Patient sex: M
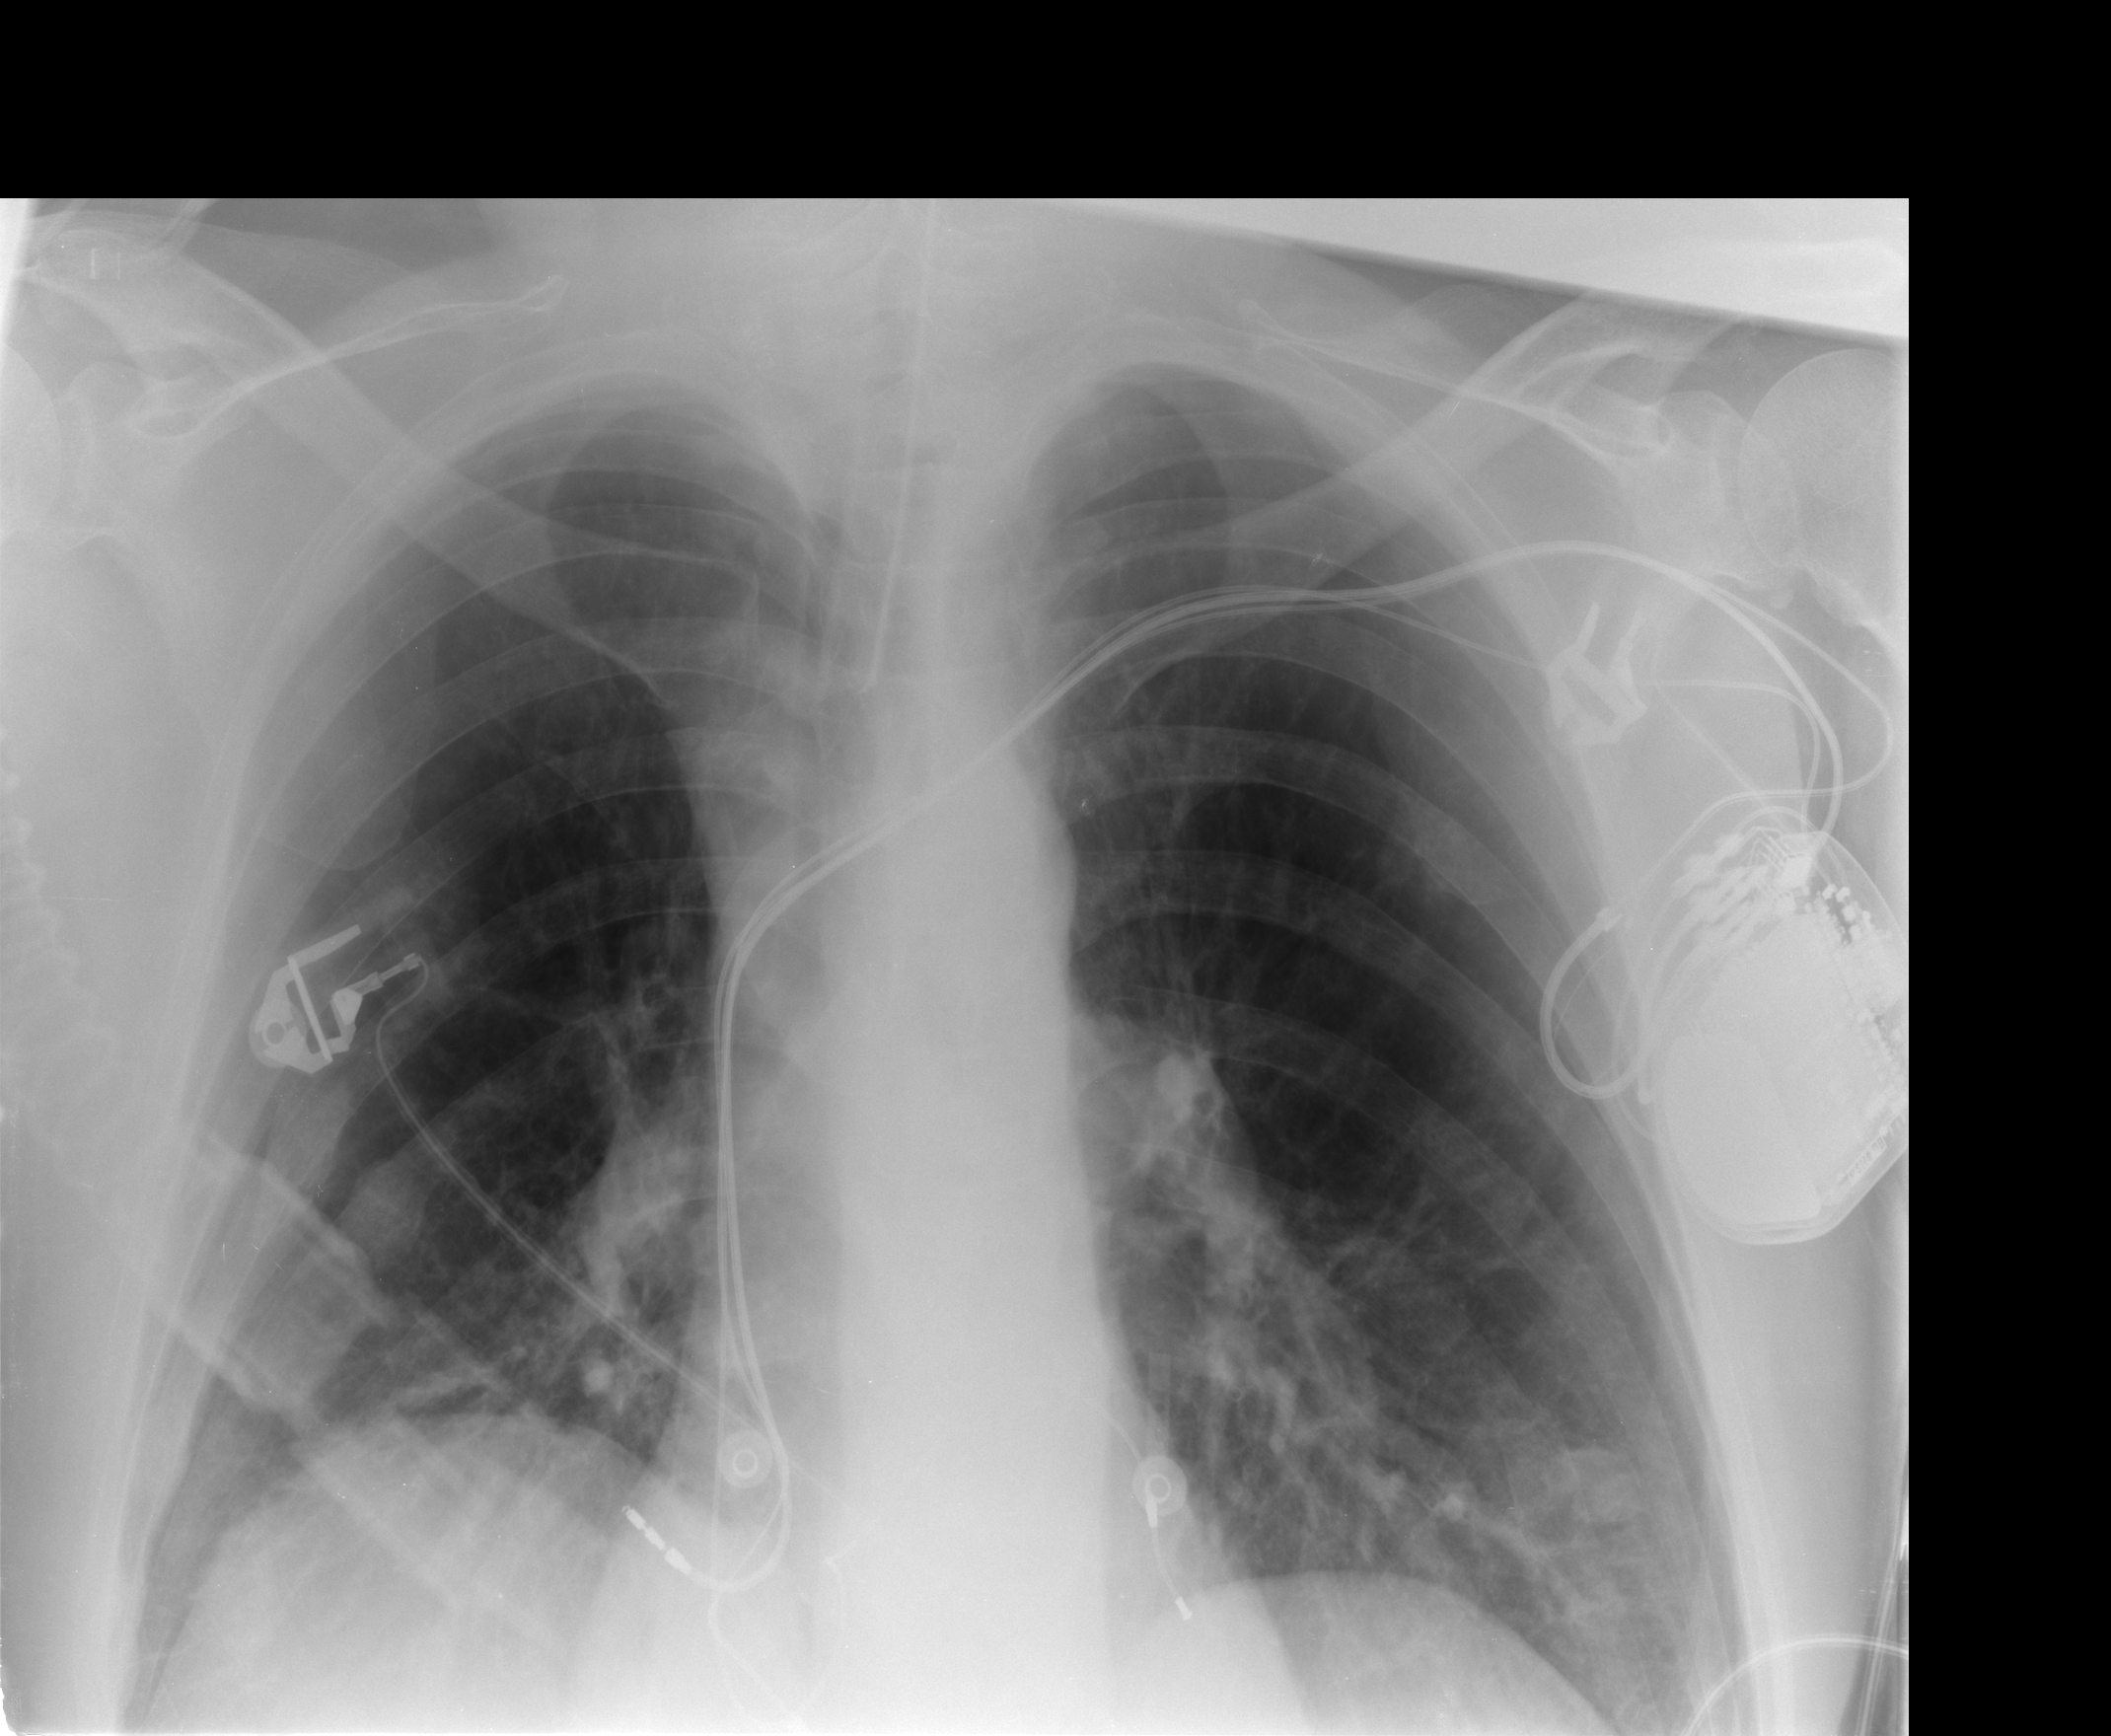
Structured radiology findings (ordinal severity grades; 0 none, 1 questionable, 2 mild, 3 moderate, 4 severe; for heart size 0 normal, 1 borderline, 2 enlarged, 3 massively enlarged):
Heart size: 0
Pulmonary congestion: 0
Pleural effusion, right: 0
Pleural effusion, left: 0
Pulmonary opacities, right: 0
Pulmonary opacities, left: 0
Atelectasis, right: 2
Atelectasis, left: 2